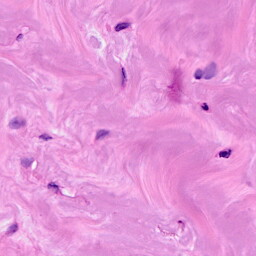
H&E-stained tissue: Breast